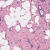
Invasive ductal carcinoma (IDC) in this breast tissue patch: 1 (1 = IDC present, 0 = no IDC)